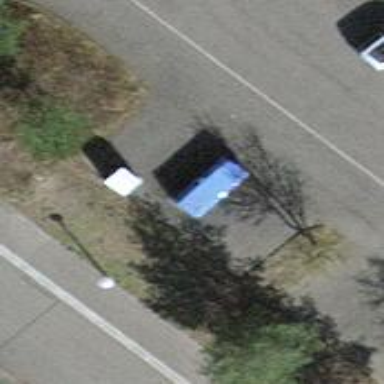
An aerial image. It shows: Blue recycling container.